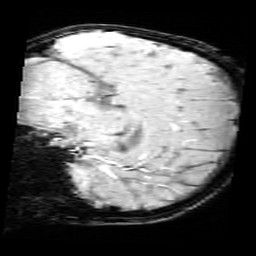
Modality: SWI
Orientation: sagittal
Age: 10
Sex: male
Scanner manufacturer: siemens
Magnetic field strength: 3 T
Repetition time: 0.027 s
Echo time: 0.02 s